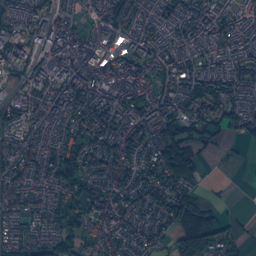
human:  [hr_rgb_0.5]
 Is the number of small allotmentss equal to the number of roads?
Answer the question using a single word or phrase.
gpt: no

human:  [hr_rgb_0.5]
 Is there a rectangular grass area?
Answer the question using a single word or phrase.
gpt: yes

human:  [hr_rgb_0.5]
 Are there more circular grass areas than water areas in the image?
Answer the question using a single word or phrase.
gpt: no

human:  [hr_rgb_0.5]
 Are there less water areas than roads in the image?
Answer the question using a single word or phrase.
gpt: yes

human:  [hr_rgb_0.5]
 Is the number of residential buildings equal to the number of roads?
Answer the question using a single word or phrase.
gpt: no

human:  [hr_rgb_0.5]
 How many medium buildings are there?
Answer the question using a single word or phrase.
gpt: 61

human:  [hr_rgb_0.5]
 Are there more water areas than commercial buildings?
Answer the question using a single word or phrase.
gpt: no

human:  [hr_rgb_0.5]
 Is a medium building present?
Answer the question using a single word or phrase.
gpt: yes

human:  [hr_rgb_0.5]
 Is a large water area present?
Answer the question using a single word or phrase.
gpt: yes

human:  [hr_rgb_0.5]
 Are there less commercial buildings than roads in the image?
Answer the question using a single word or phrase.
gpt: yes

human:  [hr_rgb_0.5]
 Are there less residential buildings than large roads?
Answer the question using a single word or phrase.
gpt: no

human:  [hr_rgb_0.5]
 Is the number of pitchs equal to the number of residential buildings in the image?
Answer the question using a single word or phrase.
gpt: no

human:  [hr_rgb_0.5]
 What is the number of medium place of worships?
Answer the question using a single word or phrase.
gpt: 1

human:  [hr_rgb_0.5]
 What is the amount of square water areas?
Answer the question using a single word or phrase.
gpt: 0

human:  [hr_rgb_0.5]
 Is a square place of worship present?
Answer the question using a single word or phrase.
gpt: no

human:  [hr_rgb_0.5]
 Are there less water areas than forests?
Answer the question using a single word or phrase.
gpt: yes

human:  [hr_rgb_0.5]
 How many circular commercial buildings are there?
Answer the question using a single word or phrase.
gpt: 0

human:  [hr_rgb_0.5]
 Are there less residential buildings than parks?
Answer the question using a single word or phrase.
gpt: no

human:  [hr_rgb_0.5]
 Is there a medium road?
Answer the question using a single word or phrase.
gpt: no

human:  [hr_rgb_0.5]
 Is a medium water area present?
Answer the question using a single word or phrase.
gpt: yes

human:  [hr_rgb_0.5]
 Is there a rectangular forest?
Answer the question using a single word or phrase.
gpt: yes

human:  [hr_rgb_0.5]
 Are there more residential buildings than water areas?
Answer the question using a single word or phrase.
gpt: yes

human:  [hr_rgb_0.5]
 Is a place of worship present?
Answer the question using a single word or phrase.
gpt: yes

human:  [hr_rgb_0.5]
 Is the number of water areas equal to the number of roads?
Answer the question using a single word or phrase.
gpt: no

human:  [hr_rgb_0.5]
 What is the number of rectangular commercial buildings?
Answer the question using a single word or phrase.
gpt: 47

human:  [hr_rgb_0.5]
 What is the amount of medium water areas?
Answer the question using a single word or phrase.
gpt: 1

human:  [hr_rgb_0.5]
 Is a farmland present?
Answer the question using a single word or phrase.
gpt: yes

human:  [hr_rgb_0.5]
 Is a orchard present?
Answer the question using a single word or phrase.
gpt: yes

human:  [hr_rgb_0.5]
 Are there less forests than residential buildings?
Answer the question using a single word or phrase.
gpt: yes

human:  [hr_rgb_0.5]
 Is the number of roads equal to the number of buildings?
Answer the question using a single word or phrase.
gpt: no

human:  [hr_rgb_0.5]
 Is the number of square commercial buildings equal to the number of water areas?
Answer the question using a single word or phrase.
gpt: no

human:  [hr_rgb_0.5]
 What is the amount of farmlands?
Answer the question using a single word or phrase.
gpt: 12

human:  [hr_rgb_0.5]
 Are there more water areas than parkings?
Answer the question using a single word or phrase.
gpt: no

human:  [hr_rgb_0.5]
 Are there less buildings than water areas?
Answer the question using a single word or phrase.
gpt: no

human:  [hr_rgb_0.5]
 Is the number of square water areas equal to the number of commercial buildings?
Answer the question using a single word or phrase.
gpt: no

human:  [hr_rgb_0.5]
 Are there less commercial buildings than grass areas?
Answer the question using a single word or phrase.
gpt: no